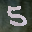
Label: 5